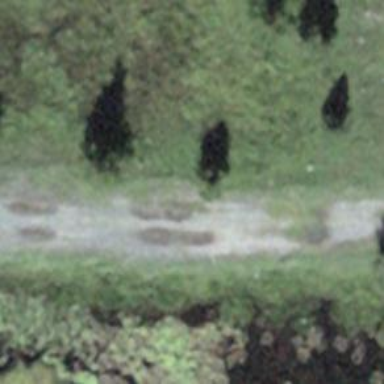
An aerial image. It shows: Track with ground surface of grade3.